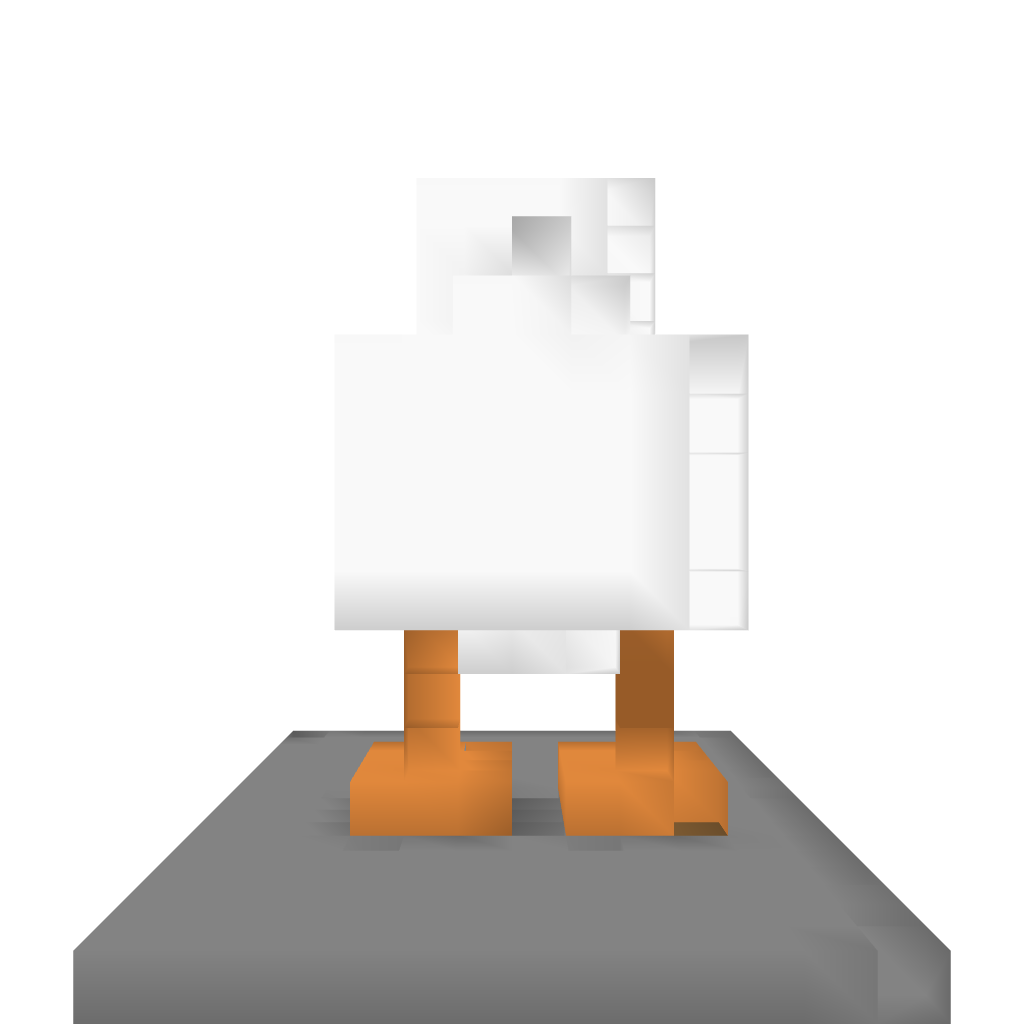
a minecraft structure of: Giant egg-laying chicken #2 bad low quality